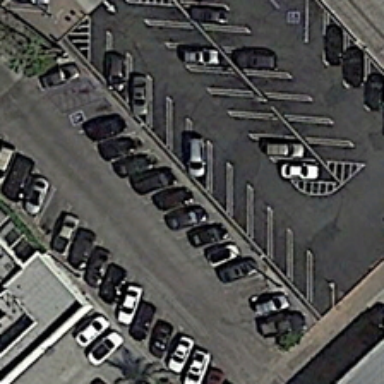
Some cars are parked in a parking lot .